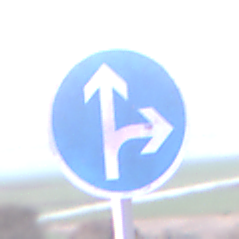
Verkehrszeichen: VorgeschriebeneFahrtrichtungGeradeausOderRechts
Umgebung: Outdoor, Nature
Tageszeit: SunriseSunset
Wetter: Clear
Licht: Natural
Jahreszeit: NotSpecified
Kontrast: LowContrast